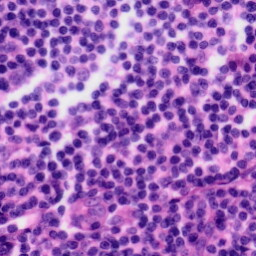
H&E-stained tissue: Tonsil